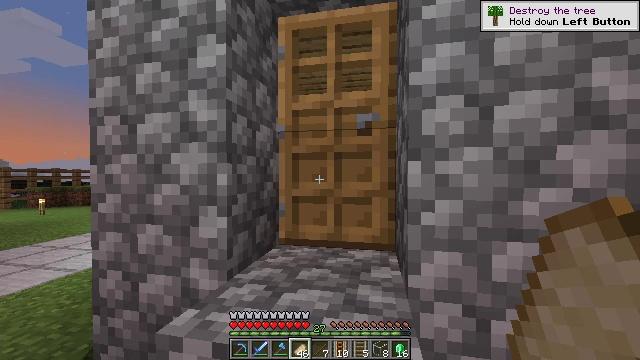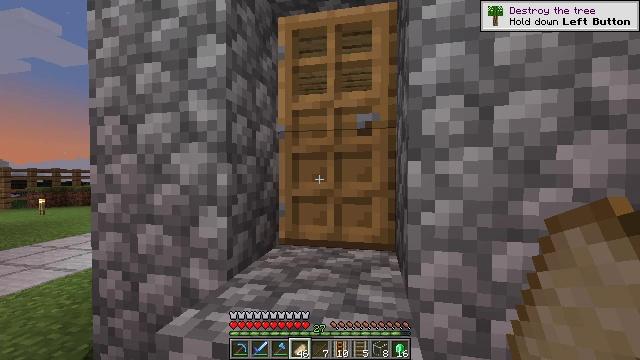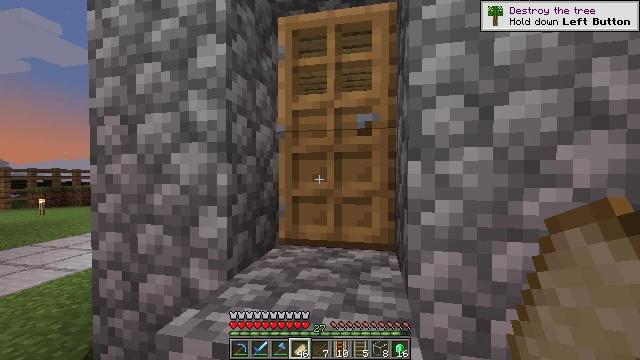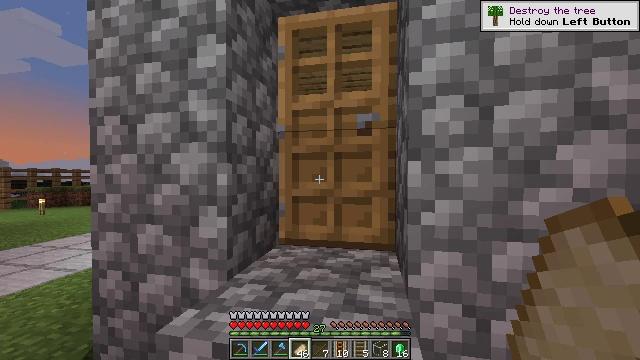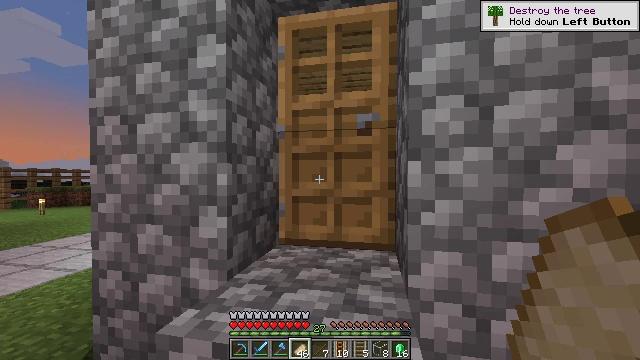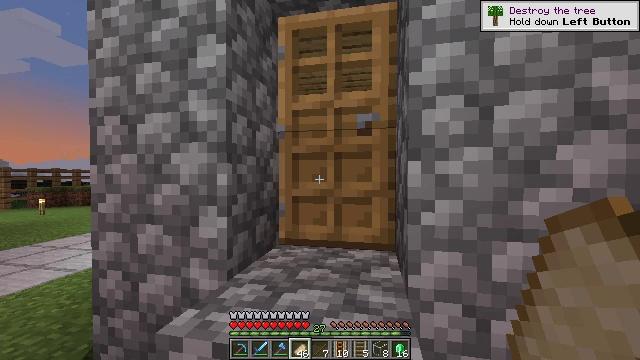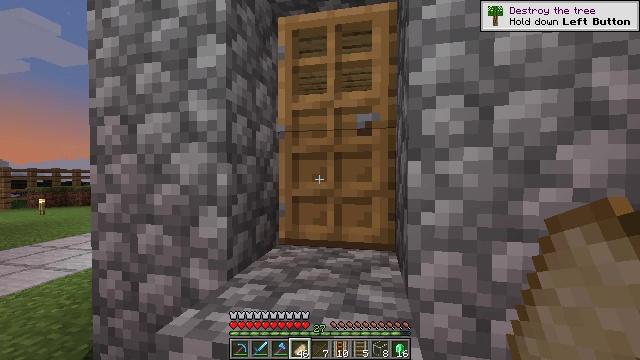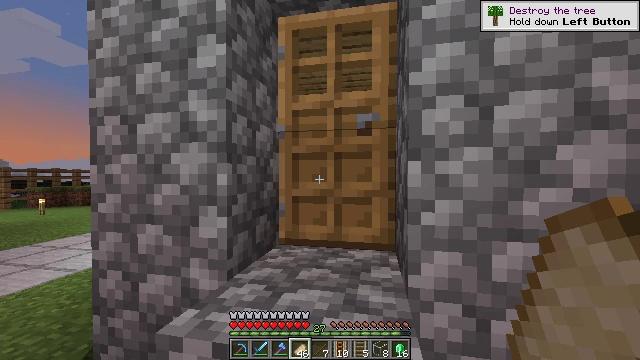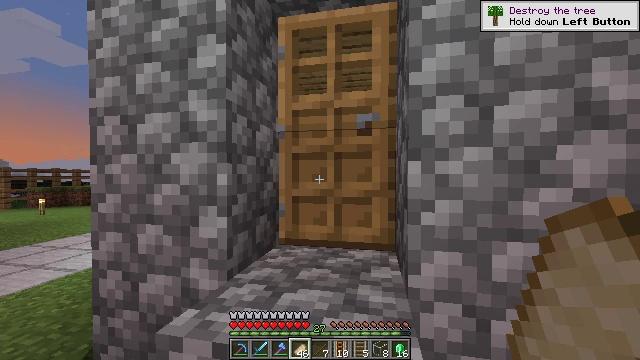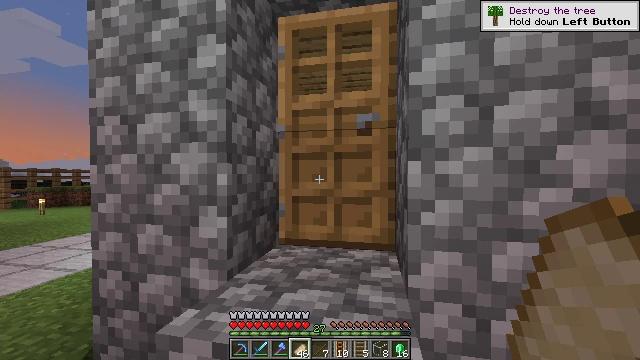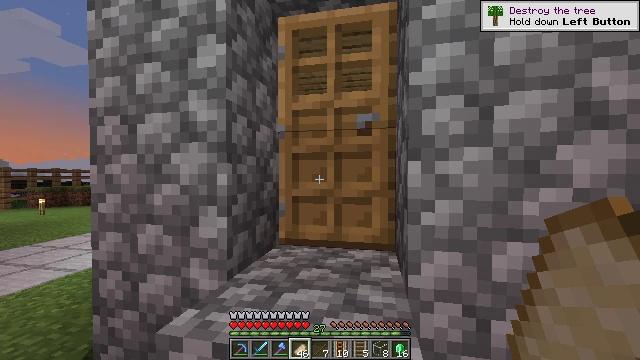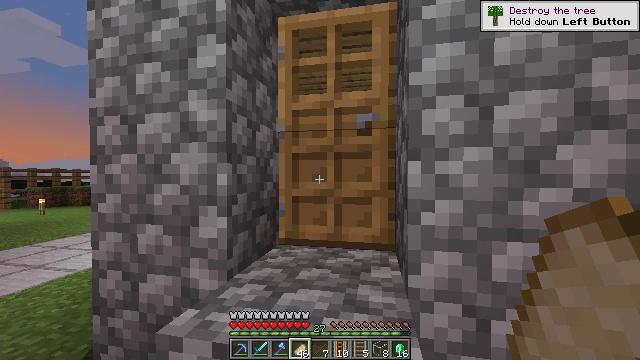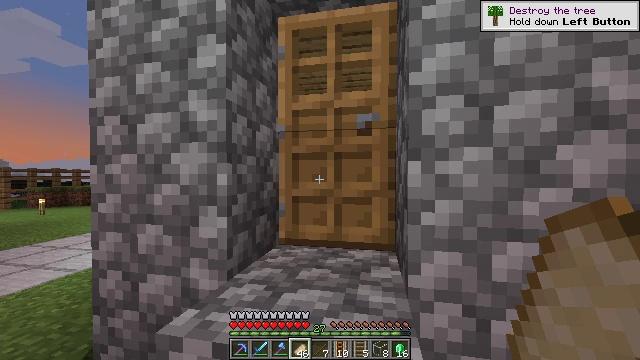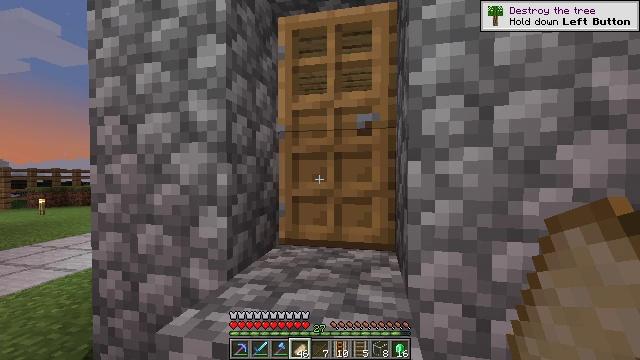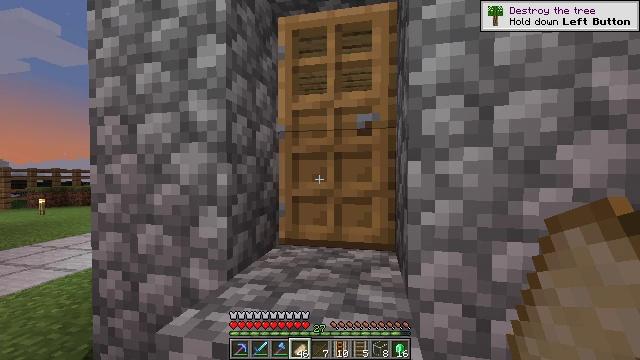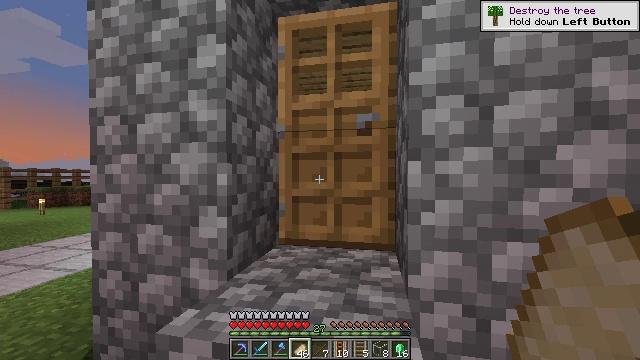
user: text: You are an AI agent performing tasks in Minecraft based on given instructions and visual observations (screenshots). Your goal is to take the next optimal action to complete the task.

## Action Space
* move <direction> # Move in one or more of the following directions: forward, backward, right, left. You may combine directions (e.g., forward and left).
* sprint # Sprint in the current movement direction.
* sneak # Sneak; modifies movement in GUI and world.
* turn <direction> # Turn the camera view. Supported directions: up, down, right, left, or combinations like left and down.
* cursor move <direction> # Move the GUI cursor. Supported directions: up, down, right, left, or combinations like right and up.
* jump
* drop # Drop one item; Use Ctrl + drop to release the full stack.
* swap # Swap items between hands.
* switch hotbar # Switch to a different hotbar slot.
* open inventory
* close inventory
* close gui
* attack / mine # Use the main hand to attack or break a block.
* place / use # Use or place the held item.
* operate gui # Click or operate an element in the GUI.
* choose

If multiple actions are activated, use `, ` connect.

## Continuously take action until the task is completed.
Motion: motion action
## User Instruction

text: Turn cactus into green dye using a furnace.
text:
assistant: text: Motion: no_op
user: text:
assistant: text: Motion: no_op
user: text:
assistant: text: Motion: no_op
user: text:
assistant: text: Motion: no_op
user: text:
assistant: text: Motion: no_op
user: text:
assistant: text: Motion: no_op
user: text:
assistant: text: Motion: no_op
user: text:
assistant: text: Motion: no_op
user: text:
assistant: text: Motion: no_op
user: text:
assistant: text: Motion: no_op
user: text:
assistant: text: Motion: no_op
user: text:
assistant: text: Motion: no_op
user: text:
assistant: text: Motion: no_op
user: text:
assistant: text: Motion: no_op
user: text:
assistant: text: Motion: no_op
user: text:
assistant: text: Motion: no_op
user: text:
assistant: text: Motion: no_op
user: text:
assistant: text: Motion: no_op
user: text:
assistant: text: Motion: no_op
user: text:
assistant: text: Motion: no_op
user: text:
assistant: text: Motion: no_op
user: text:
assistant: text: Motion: no_op
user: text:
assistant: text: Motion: no_op
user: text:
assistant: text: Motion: no_op
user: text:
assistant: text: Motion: no_op
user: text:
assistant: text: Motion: no_op
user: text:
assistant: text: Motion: no_op
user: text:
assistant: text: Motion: no_op
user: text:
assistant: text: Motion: no_op
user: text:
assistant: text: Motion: no_op